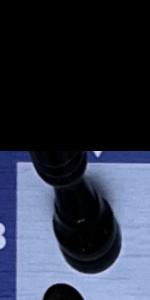
Label: Rook_Black